Question: When I try to console.log strings in an array it prints each text character and the comma separators on a separate line:
'''
var name = ["add","bas","cun","deh"];
var size = [2,5,7,9];
var price = [250,150,25,60];
var count = 0;
var mVar = 4;
var nameLen = name.length;
while (count < mVar) {
var maxSize = Math.max.apply(null, size);
var posVar = size.indexOf(maxSize);
console.log(name[posVar] + " " + size[posVar] + " " + price[posVar]);
size[posVar] = null
count++;
}
'''
When I view the console, these are my results:

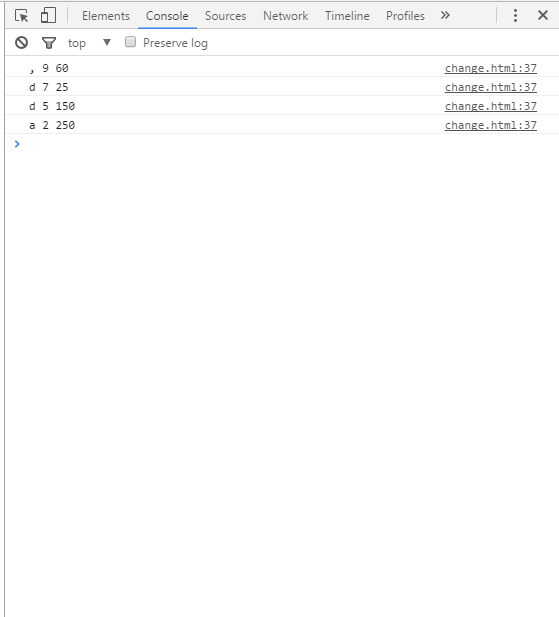
Answer: You got bitten by global <URL>. Change your variable to something else or get it out of the global scope.